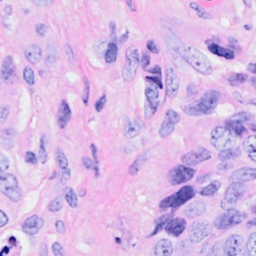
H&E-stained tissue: Breast